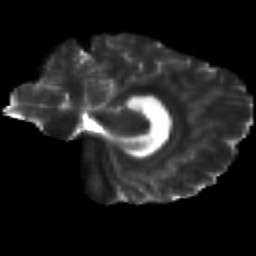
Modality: T2w
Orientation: sagittal
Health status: healthy
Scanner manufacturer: siemens
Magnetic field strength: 3 T
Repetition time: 12 s
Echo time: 0.092 s